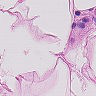
Metastatic tissue present: no